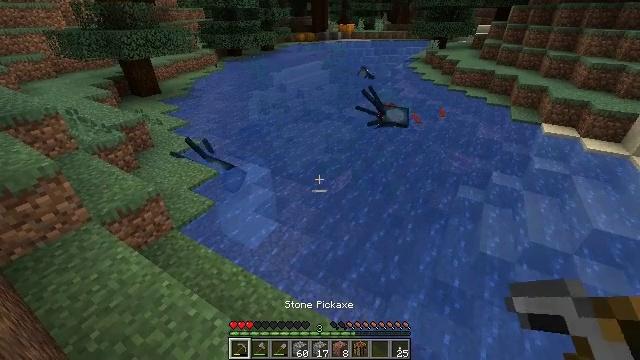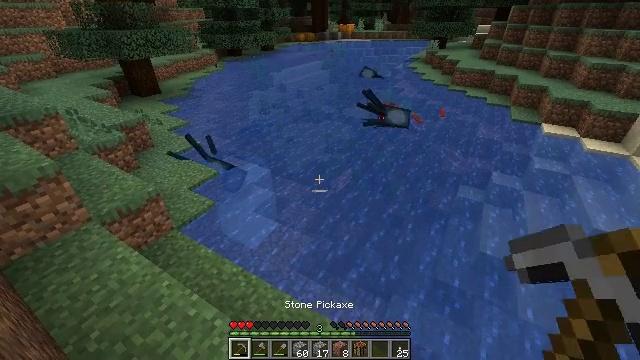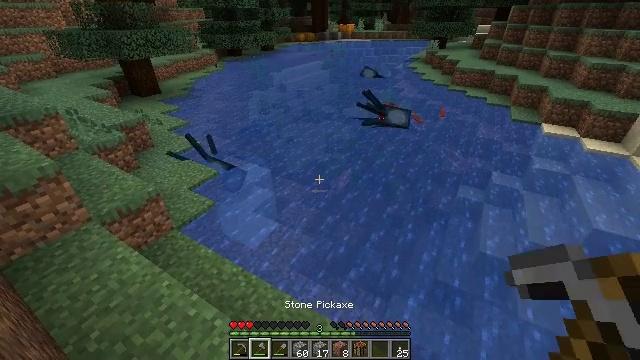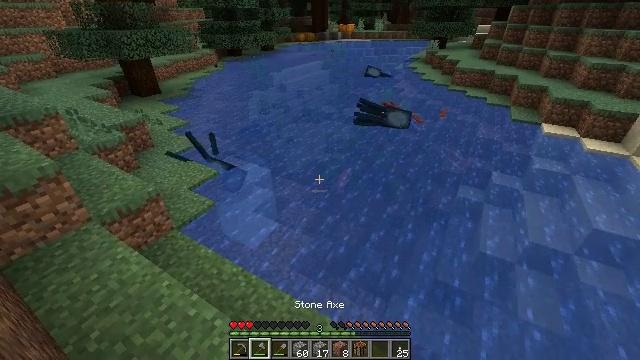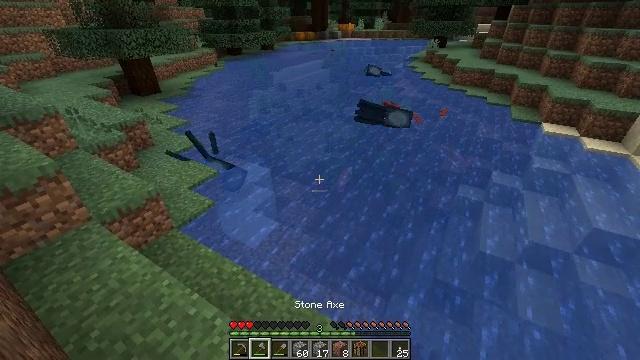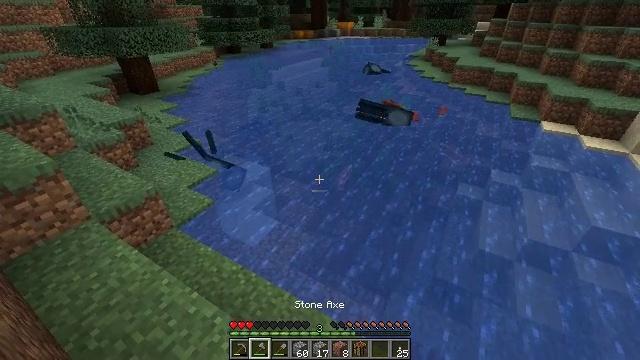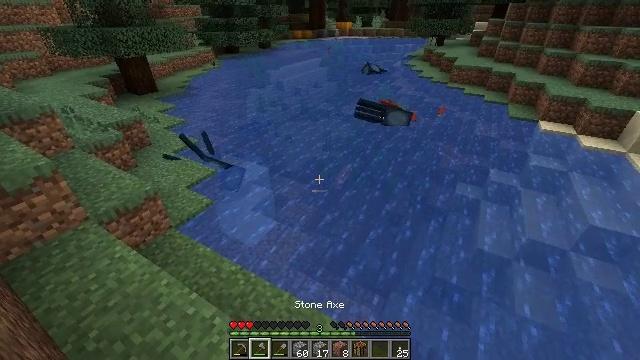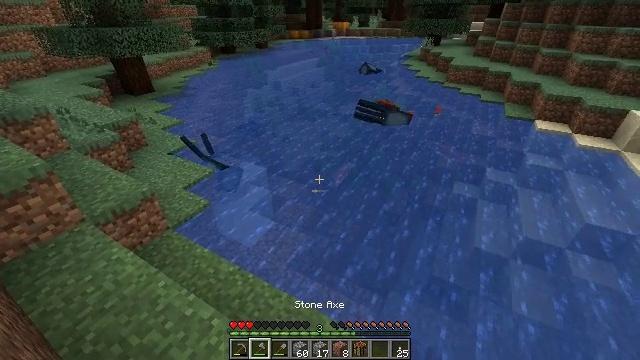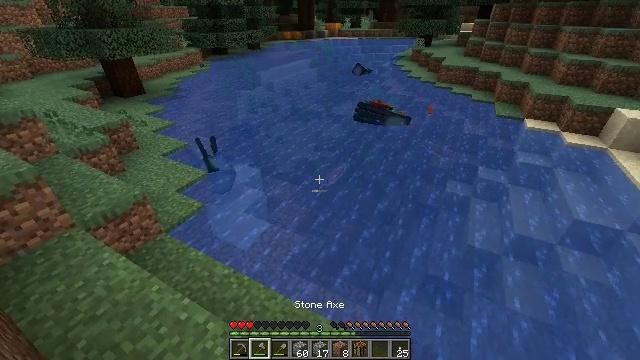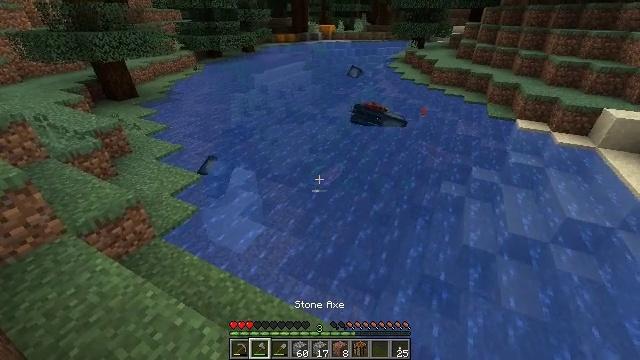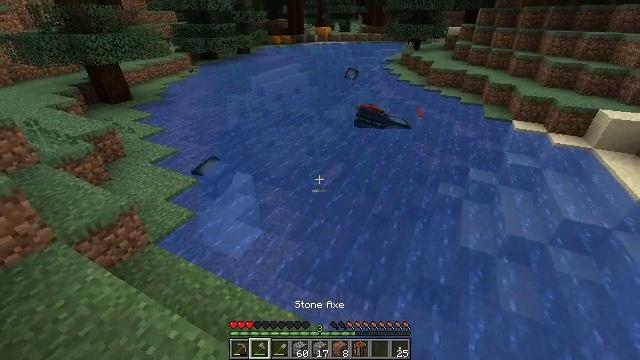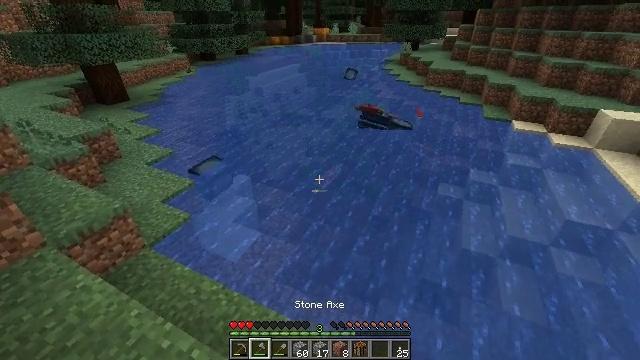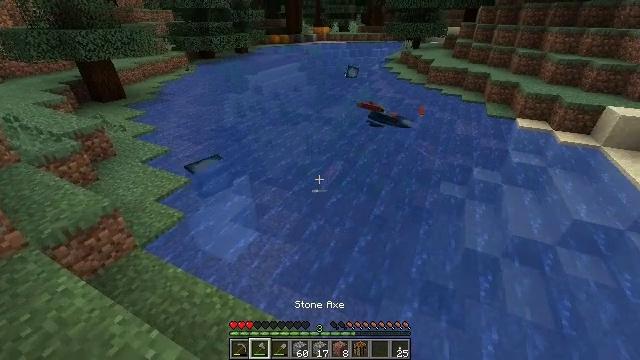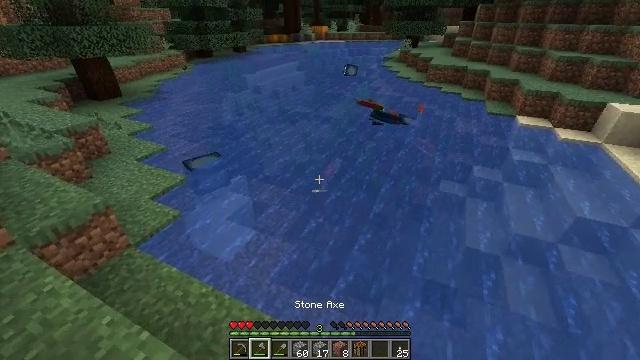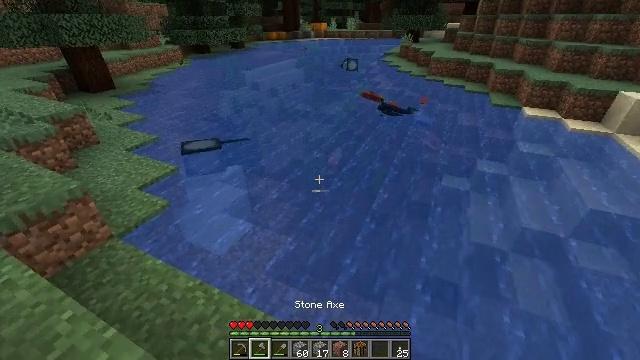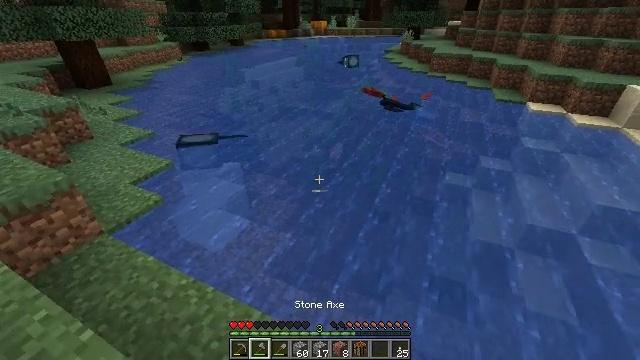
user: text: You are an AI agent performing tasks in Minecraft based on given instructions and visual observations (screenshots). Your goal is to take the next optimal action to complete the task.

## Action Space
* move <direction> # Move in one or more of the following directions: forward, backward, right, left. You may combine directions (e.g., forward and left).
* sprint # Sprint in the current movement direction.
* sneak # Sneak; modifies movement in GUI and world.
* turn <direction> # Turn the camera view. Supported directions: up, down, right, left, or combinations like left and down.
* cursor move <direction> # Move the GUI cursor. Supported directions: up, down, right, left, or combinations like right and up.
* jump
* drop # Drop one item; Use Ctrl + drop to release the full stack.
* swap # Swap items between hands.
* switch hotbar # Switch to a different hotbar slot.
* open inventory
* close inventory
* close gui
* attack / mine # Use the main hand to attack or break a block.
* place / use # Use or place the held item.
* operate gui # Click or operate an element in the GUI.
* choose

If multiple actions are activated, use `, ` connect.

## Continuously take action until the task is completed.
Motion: motion action
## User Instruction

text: Kill aquatic mobs.
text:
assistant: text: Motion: no_op
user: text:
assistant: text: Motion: switch to hotbar 2
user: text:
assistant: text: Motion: switch to hotbar 2
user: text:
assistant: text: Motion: switch to hotbar 2
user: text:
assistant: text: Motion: no_op
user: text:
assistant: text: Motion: no_op
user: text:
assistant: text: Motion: no_op
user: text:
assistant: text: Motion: turn right
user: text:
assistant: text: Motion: turn right
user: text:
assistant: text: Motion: move forward
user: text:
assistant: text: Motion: move forward
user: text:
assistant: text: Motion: move forward
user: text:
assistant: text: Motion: move forward
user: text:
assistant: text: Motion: move forward
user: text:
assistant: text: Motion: move forward
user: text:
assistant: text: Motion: move forward
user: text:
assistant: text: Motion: move forward
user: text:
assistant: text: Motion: move forward
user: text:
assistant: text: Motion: move forward
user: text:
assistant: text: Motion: move forward, turn right
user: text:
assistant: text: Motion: move forward, turn right and up
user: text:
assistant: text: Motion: move forward, turn right and up
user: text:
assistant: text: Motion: move forward, turn right and up
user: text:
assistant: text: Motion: move forward, turn right and up
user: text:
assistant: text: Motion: move forward
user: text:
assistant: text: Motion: move forward
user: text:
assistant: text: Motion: move forward
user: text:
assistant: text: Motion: move forward
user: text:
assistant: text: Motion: move forward
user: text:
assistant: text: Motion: move forward